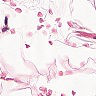
Metastatic tissue present: no